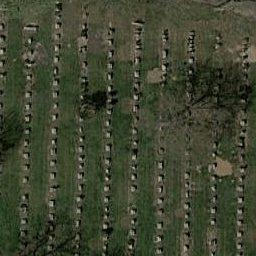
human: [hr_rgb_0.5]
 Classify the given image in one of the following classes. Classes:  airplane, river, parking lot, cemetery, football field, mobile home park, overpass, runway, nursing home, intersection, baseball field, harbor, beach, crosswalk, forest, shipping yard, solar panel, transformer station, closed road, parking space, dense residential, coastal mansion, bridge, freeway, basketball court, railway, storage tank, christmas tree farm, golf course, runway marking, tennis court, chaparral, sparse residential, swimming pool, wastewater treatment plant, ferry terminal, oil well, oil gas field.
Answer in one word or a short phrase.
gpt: cemetery